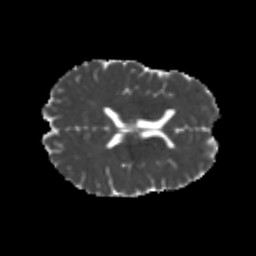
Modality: MD
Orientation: axial
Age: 24
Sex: male
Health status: healthy
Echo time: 0.074 s